Question: First of all the issue is encountered when using the new version of fancybox (<URL>.
I have an application which loads most of the pages using ajax. The scenario is the following:
1. My main page loads with jquery, jquery-ui and fancybox
2. Click on a link and fancybox opens with ajax content
3. When the ajax loads jquery-ui tabs are triggered to make some tabs (the opened window contains tabs), also some links in the ajax content are binded to open in fancybox
4. Click on a link in the ajax content and load another ajax content.
5. After the content is loaded window.$ is present but window.$.fancybox is undefined.
What could remove fancybox from the jquery plugins?
I have also attached an image with the console explaining the steps.

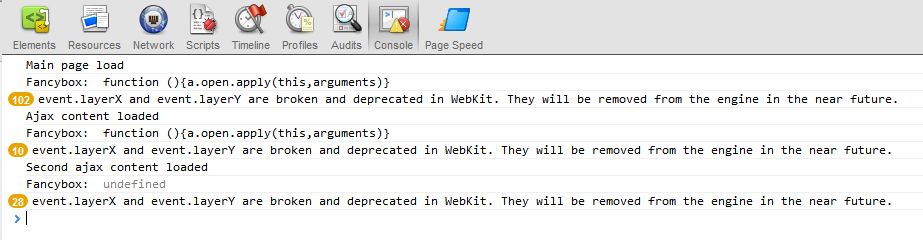
Answer: After struggling for half an hour and not finding the problem I wrote the above post. Immediately after I wrote it I found out what was happening. I won't delete the question, as it may be of help to others.
One of my ajax requests was also loading a new jquery object which was resetting the old one, thus, the plugins. All of them.
Once the unnecessary request was removed everything works fine.